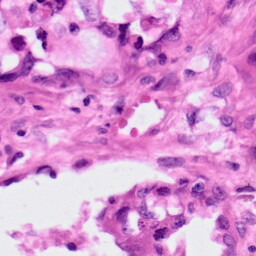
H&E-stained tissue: Lung